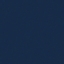
Land use / land cover class: SeaLake